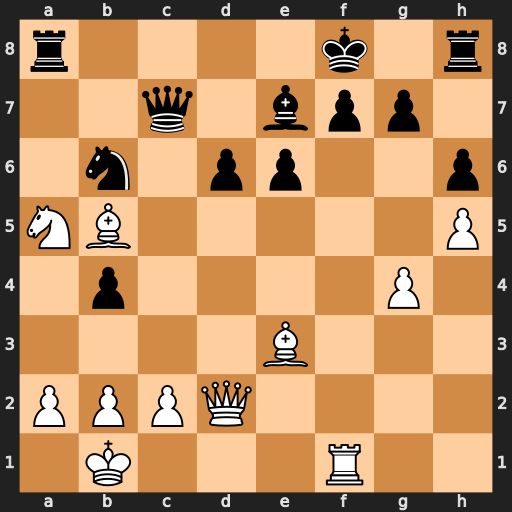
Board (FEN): r4k1r/2q1bpp1/1n1pp2p/NB5P/1p4P1/4B3/PPPQ4/1K3R2
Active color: w
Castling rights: -
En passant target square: -
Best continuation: Qf2 Bh4 Bxb6 Bxf2 Bxc7